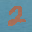
Label: 2